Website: bh-photo
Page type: receipt
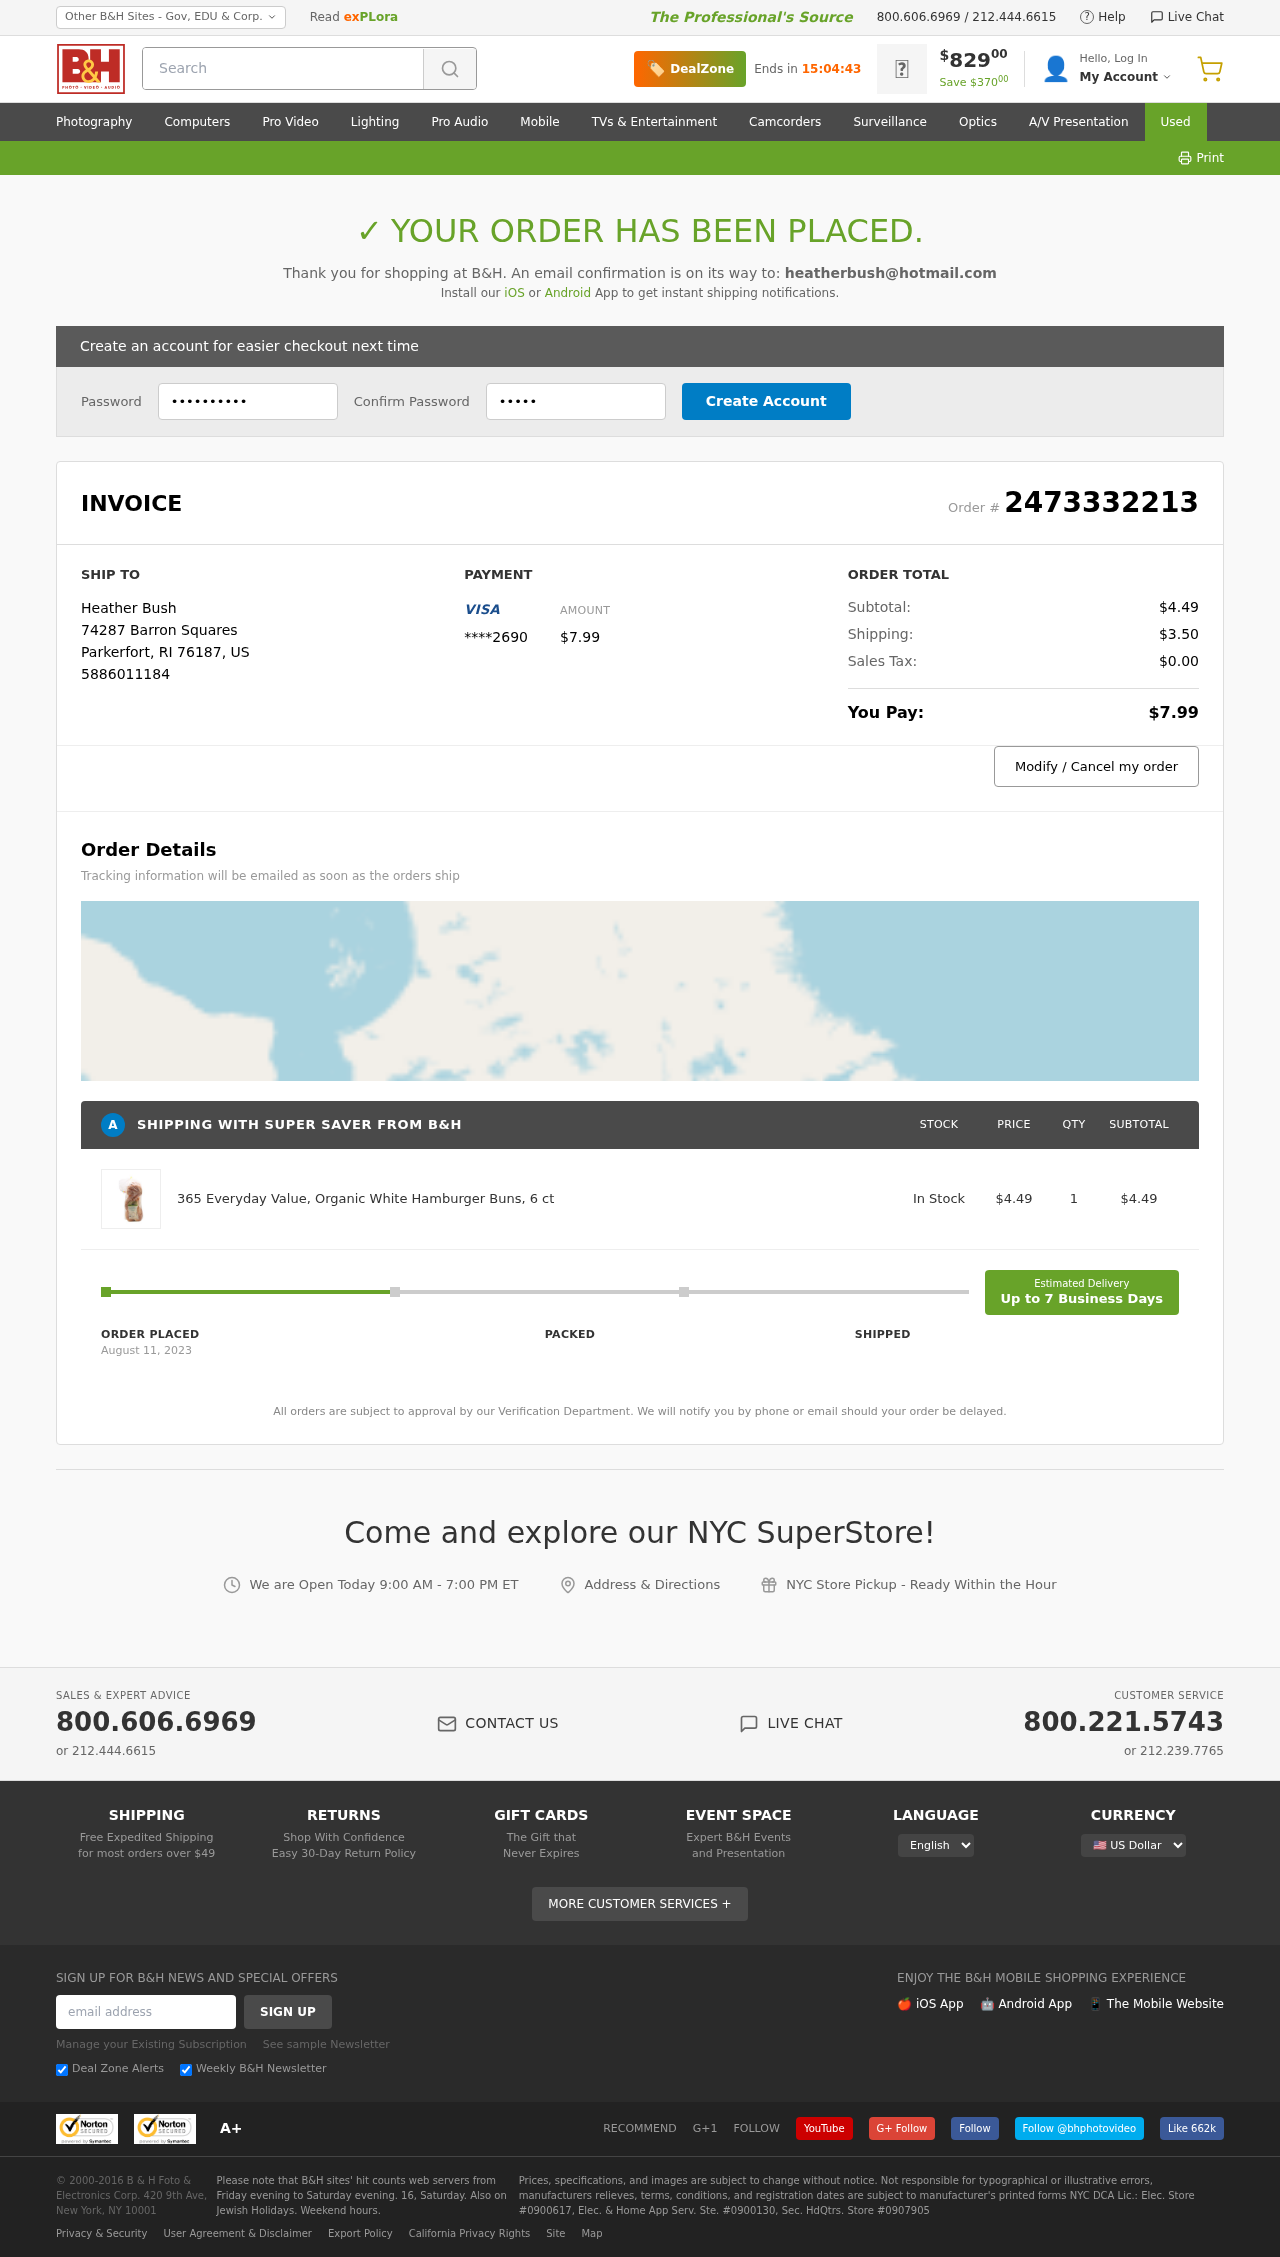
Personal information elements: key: PII_CARD_LAST4
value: ****2690
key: PII_CITY
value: Parkerfort
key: PII_COUNTRY_CODE
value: US
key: PII_EMAIL
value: heatherbush@hotmail.com
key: PII_FULLNAME
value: Heather Bush
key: PII_PHONE
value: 5886011184
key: PII_POSTCODE
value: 76187
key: PII_STATE_ABBR
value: RI
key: PII_STREET
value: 74287 Barron Squares
Product elements: key: PRODUCT1_NAME
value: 365 Everyday Value, Organic White Hamburger Buns, 6 ct
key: PRODUCT1_PRICE
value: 4.49
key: PRODUCT1_QUANTITY
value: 1
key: PRODUCT1_SUBTOTAL
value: $4.49
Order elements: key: ORDER_ID
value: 2473332213
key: ORDER_TOTAL
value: $7.99
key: ORDER_SUBTOTAL
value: $4.49
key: ORDER_SHIPPING_COST
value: $3.50
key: ORDER_TAX
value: $0.00
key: ORDER_DATE
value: August 11, 2023
Search elements: key: HEADER_SEARCH
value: Search